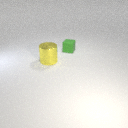
small green rubber cube behind large yellow metal cylinder